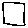
Label: square